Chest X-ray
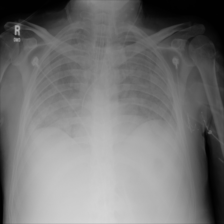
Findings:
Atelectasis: negative
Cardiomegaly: negative
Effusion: negative
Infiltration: positive
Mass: negative
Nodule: negative
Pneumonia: negative
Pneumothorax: negative
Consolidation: negative
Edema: negative
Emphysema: negative
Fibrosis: negative
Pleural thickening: negative
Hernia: negative